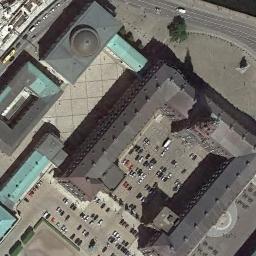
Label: palace